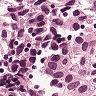
Metastatic tissue present: yes